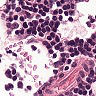
Metastatic tissue present: no